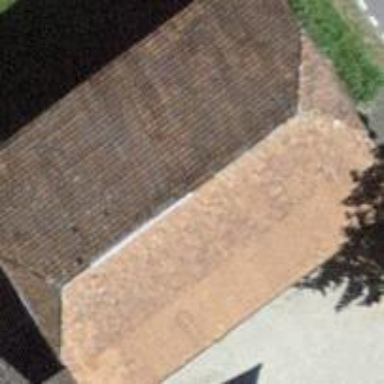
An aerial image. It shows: Barn.